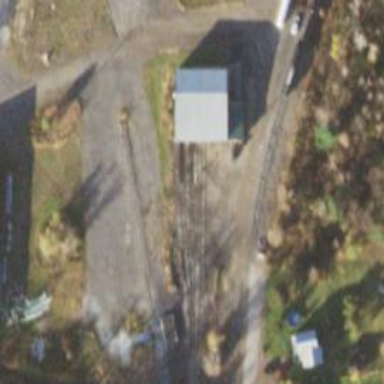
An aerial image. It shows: Railway yard used for servicing trains.